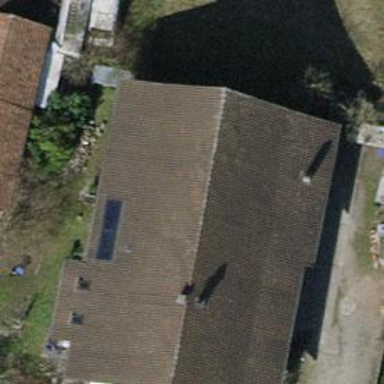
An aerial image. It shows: Terrace building.